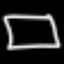
Label: square